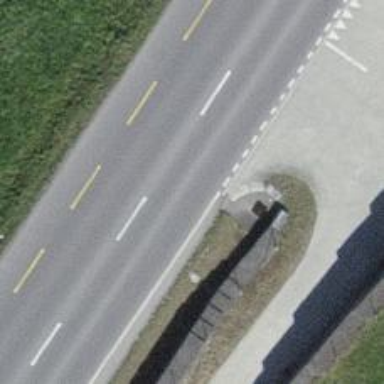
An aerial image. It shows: Tertiary road with designated cycle lane.